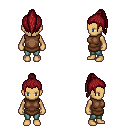
a pixel art fantasy rpg character, female body template, human, tanned skin, brown tunic, teal pants, brunette long topknot hairstyle, four views (front, back, left, right), 2x2 character sprite sheet, small pixel art, hard edges, no anti-aliasing